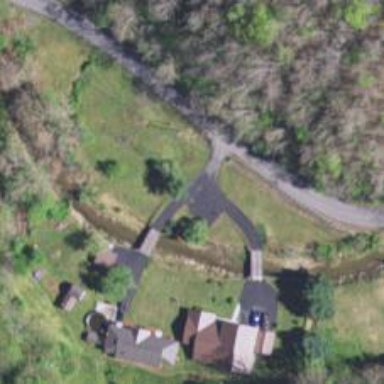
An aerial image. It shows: Driveway leading to service road.